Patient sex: M
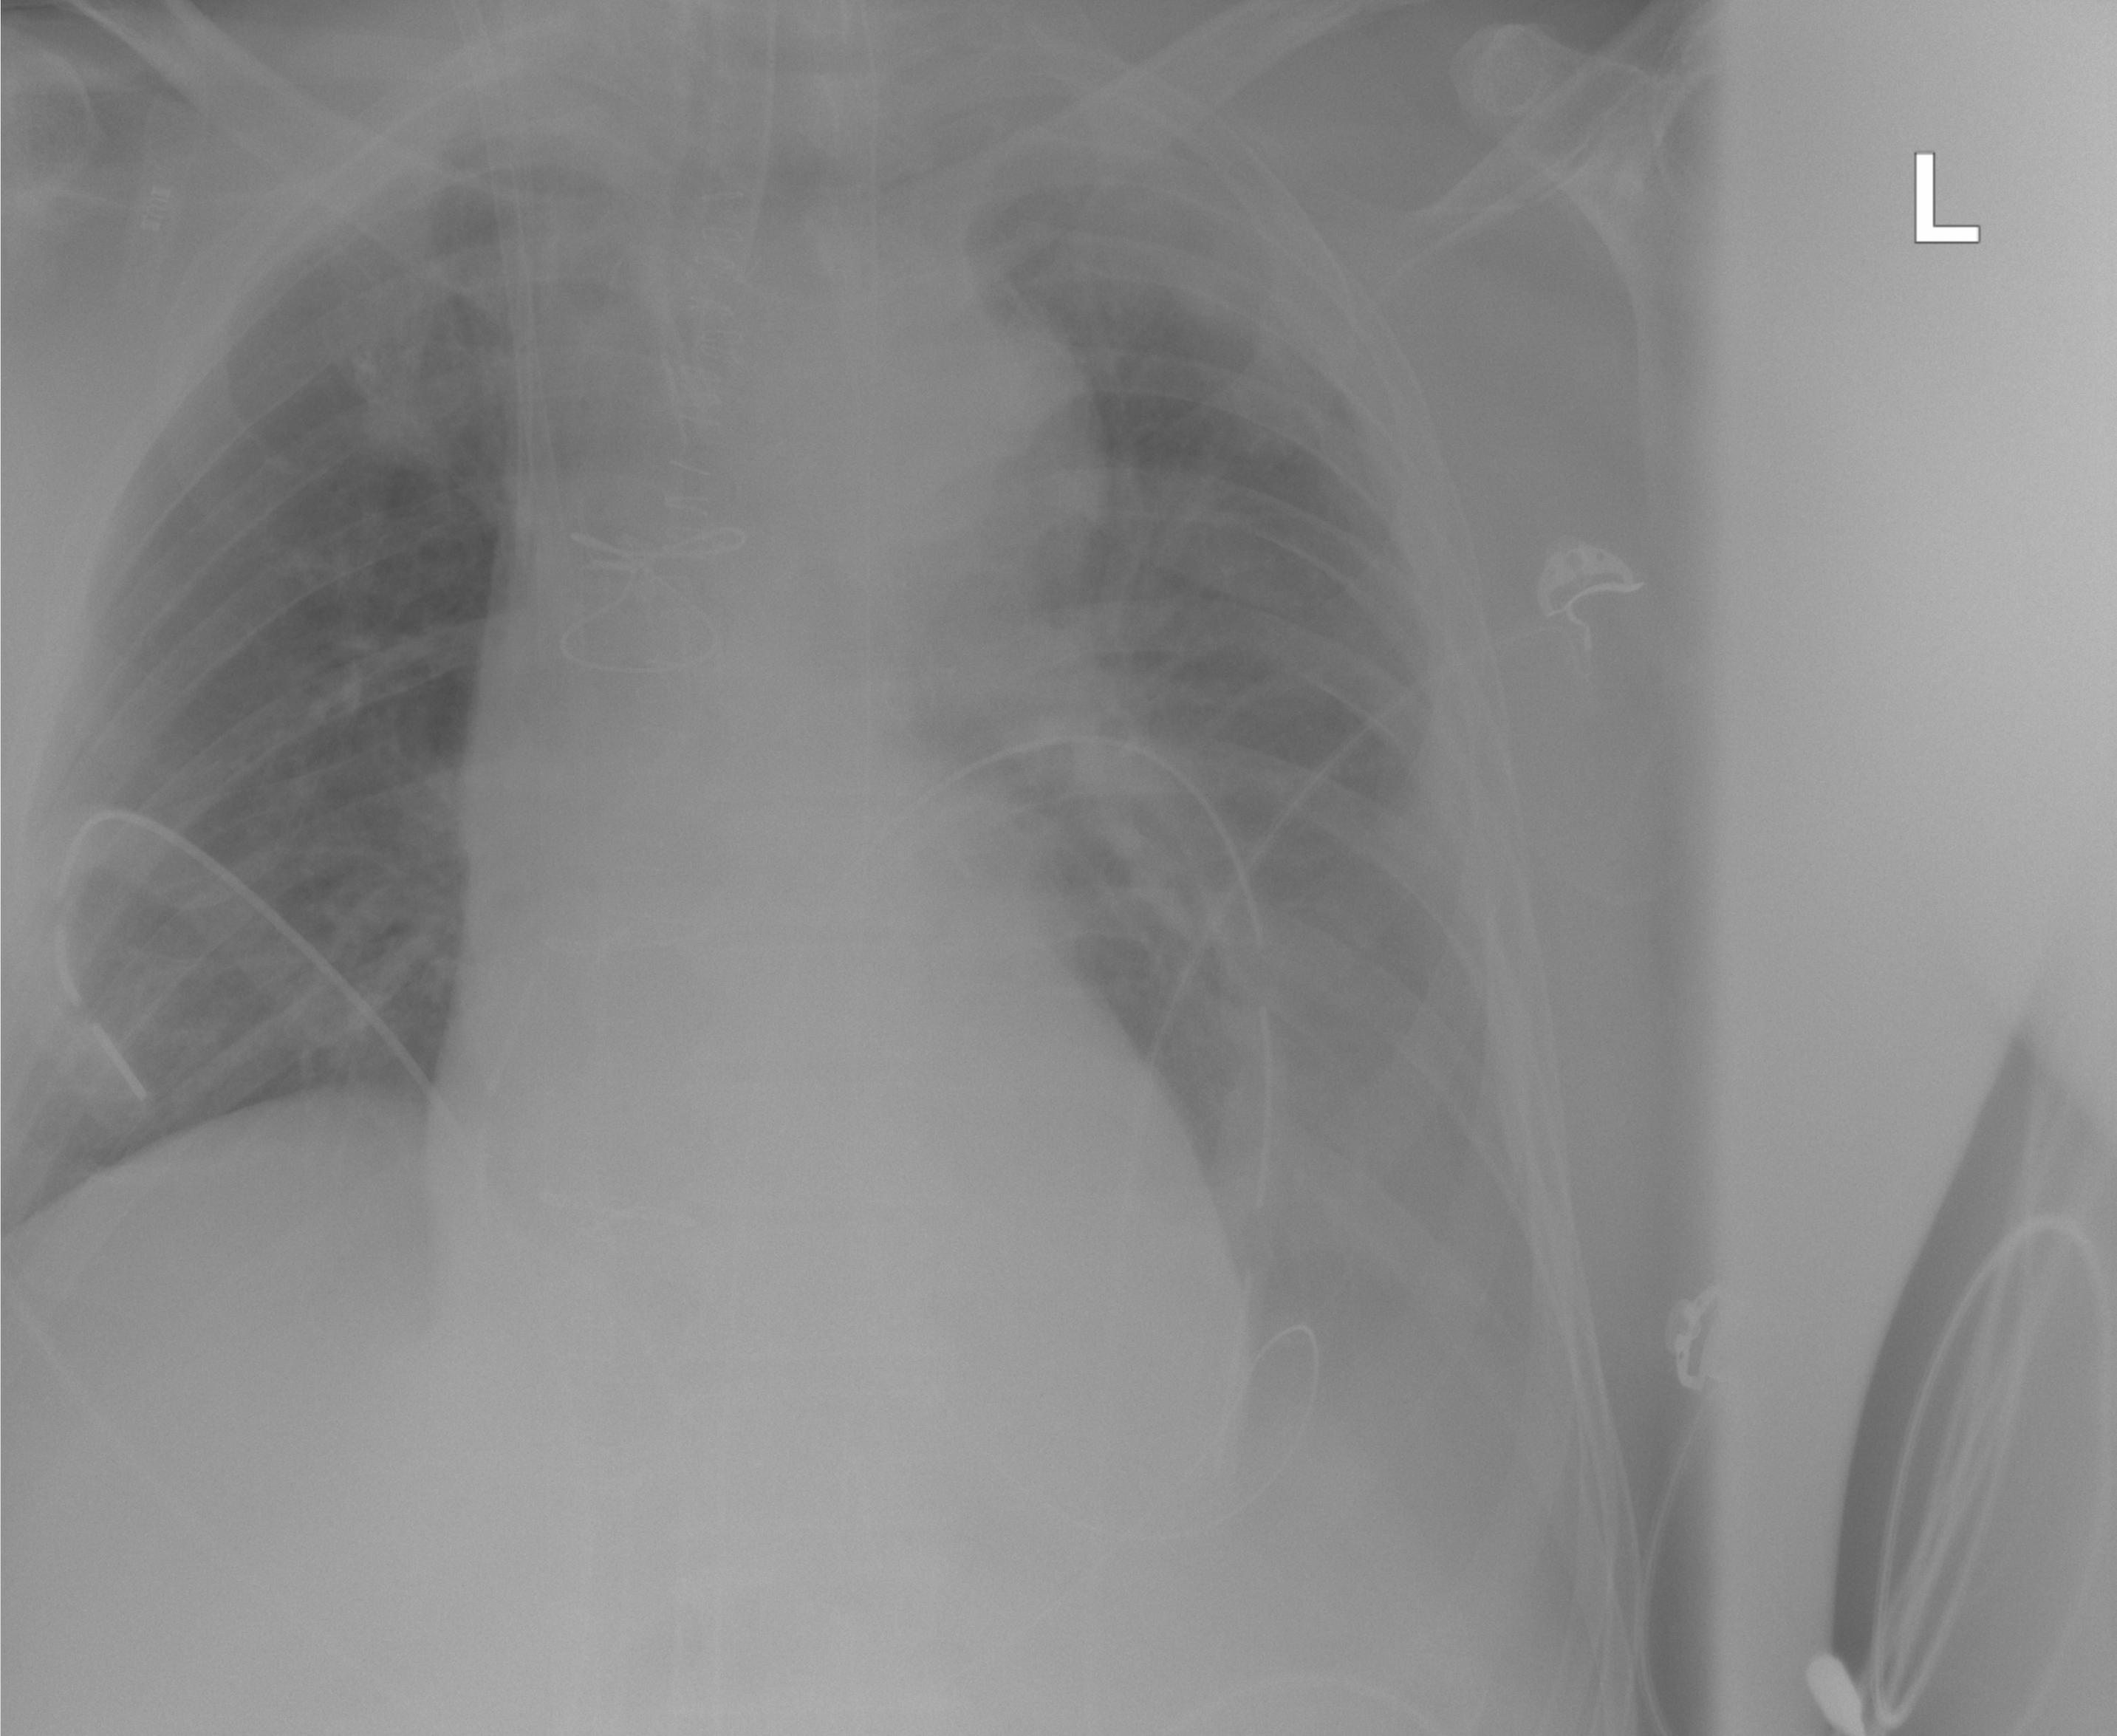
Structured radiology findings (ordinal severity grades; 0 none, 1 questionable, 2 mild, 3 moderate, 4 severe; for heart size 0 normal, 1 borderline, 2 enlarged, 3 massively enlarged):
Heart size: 0
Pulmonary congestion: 0
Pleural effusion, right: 0
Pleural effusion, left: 2
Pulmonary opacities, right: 0
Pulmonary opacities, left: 0
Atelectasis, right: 0
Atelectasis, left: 2